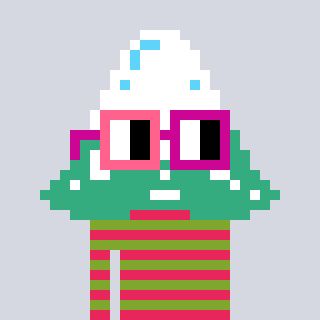
a pixel art character with square pink and red glasses, a snowy mountain-shaped head and a slimegreen-colored body on a cool background